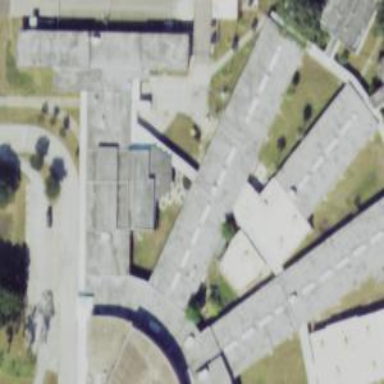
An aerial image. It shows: School building.